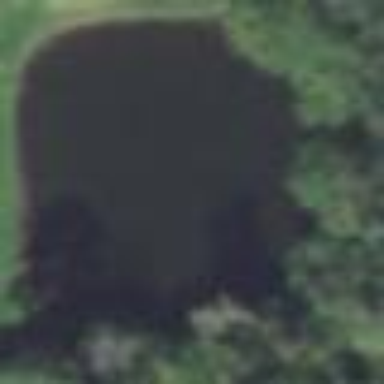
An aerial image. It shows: Serene pond surrounded by nature.